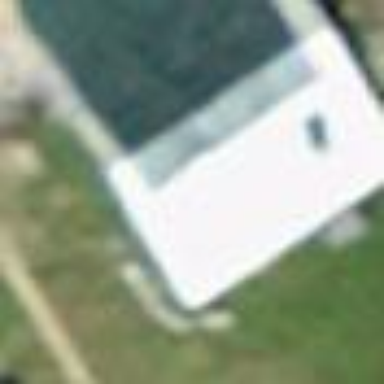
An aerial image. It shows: Bungalow.